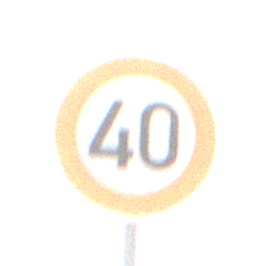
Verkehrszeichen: Geschwindigkeit40
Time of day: MorningAfternoon
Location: Outdoor (Suburban)
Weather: PartlyCloudy
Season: NotSpecified
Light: Natural